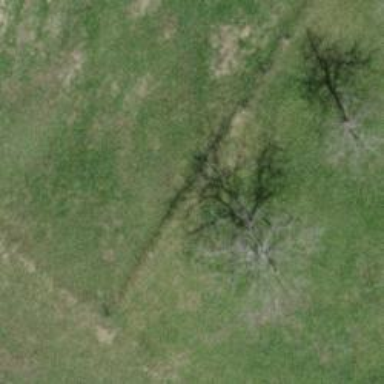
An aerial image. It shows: Row of trees in natural setting.